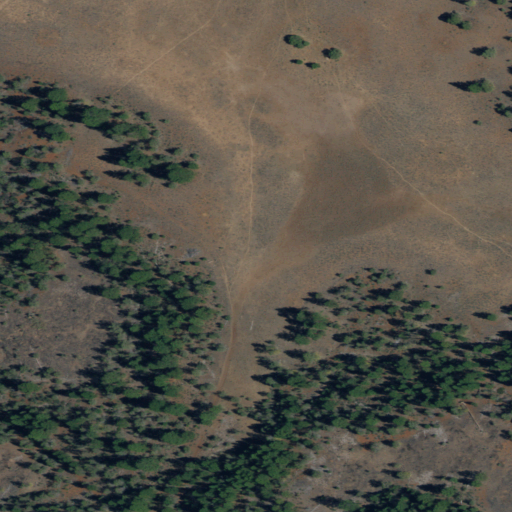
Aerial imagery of plain(s) in California named Sevenmile Flat containing shrub, grassland, and evergreen forest